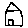
Label: house